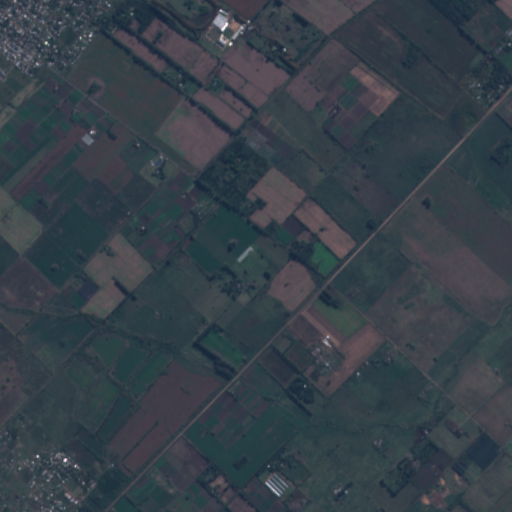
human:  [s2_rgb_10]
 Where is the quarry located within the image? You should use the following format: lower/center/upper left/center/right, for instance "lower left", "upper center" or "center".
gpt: The quarry is located in the lower right of the image.
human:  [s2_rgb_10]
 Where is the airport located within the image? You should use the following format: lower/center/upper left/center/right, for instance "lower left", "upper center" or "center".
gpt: There is no airport in the image.